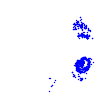
Particle: electron